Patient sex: M
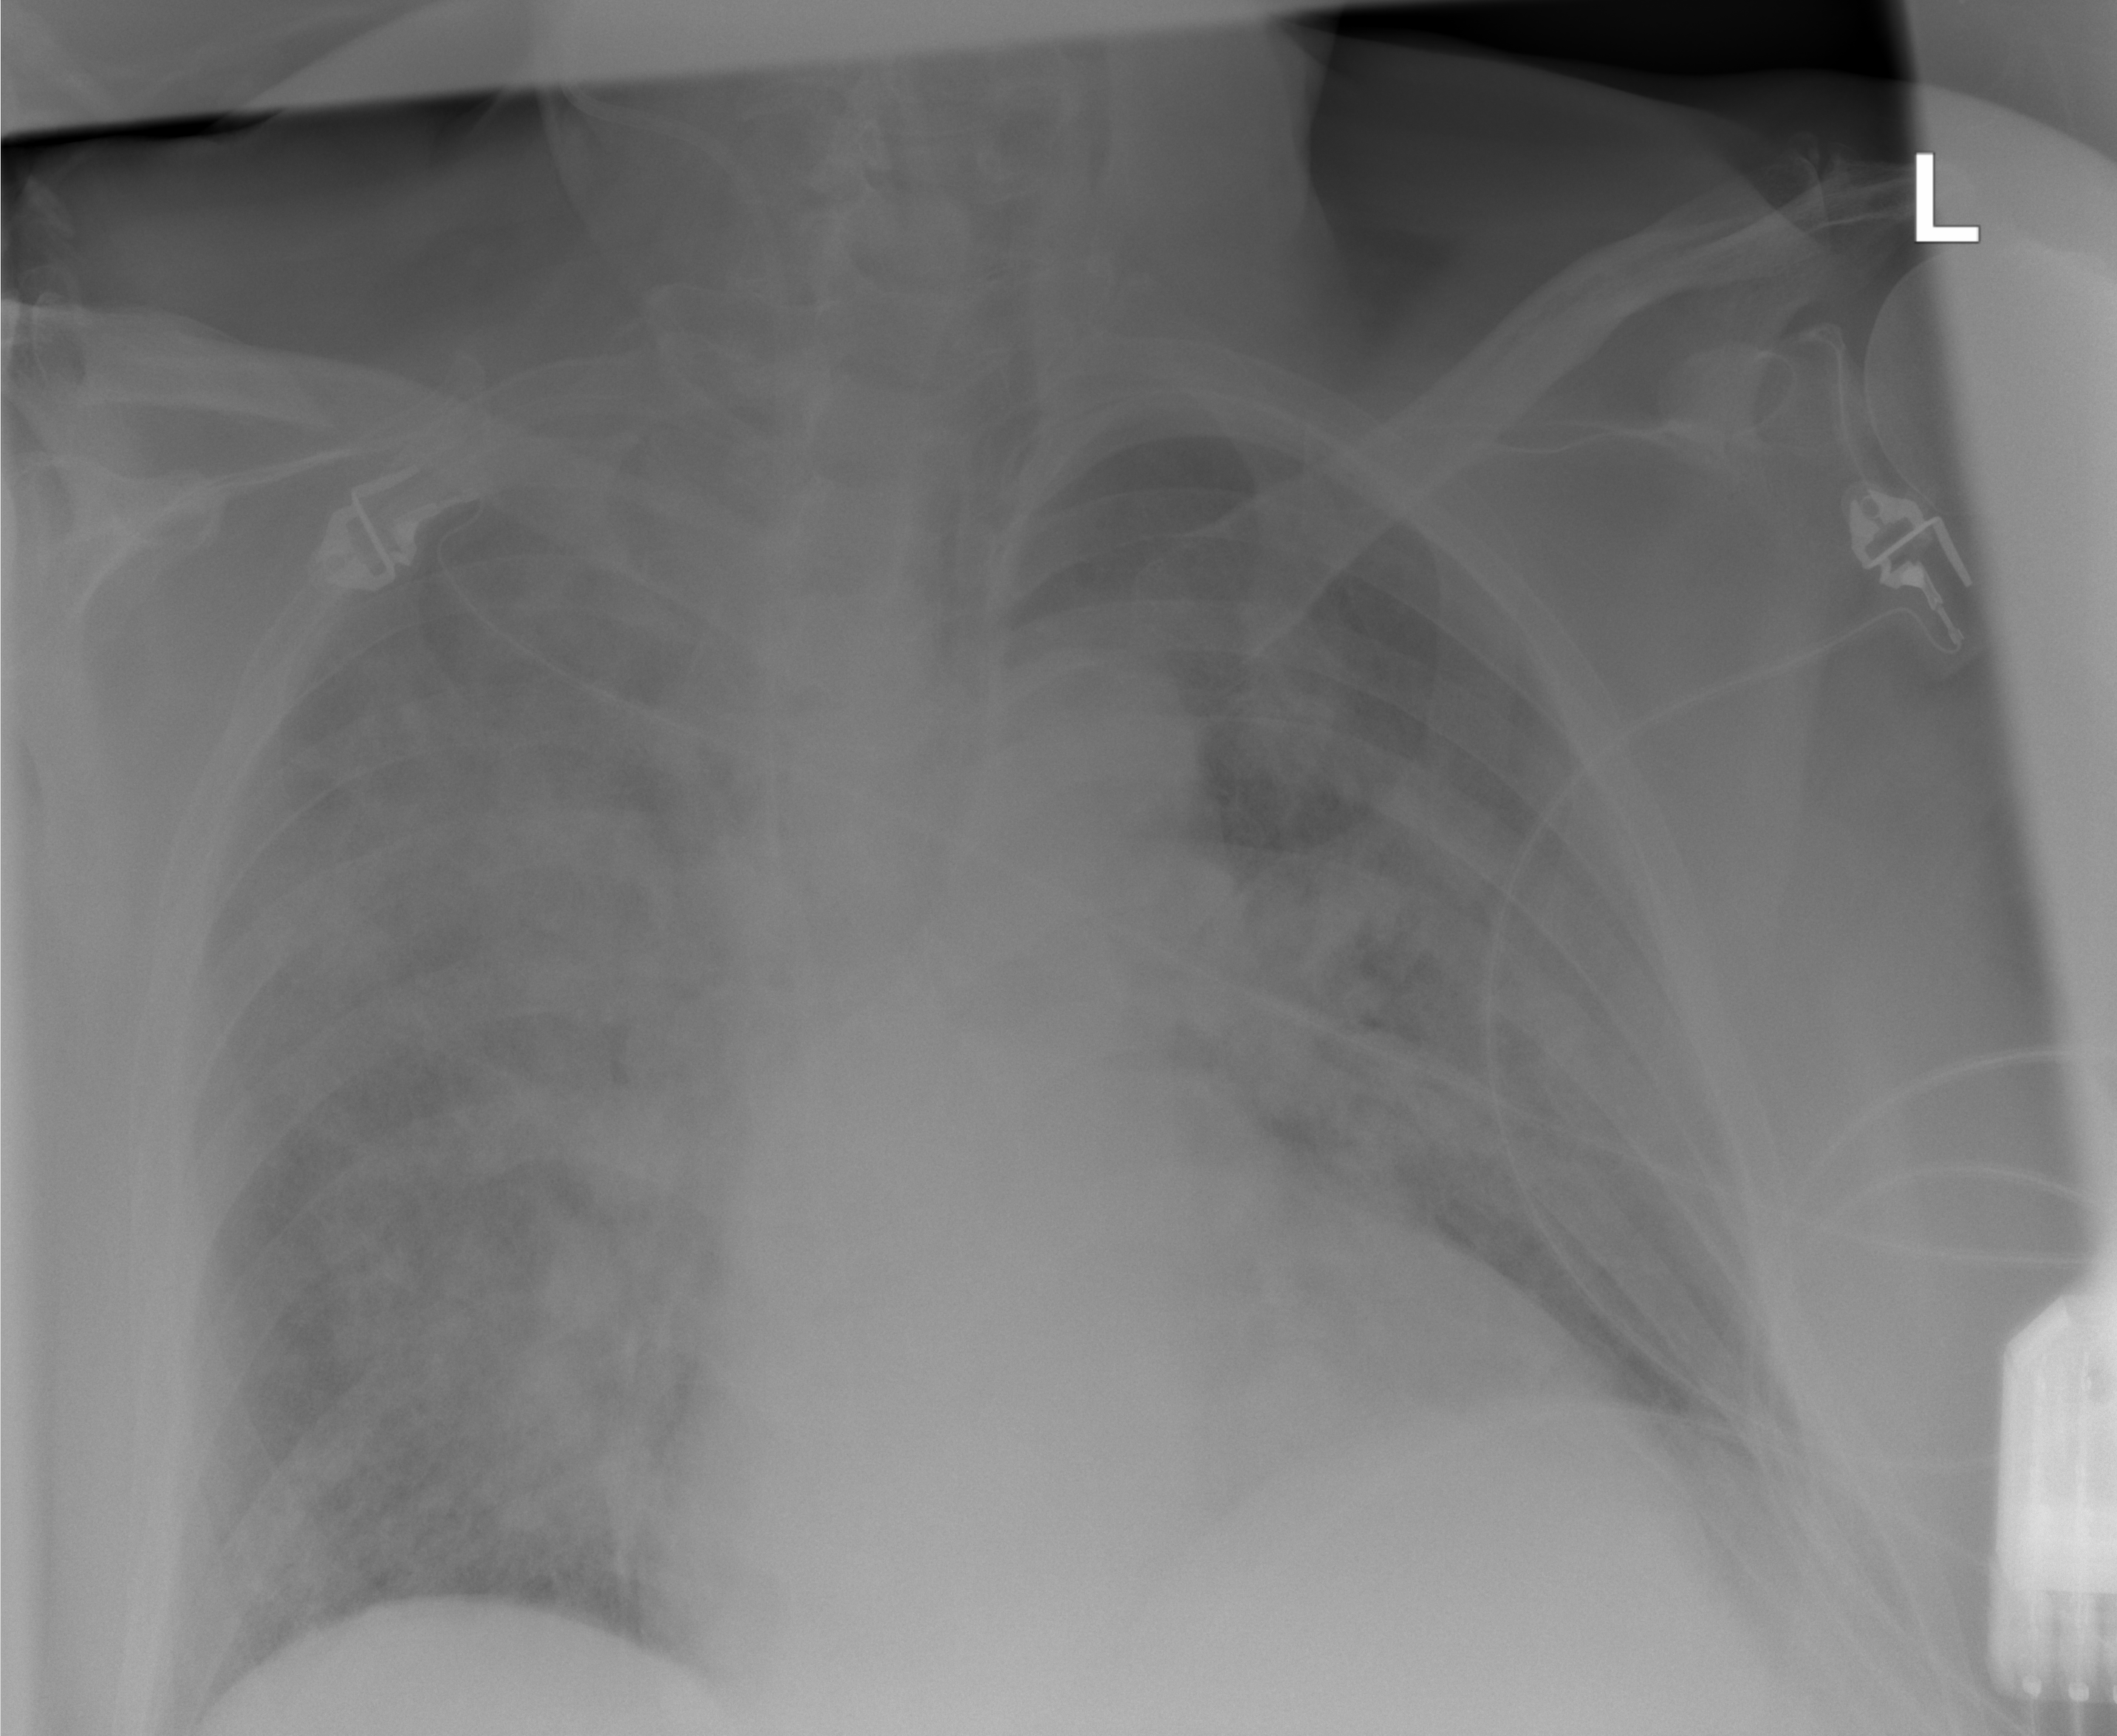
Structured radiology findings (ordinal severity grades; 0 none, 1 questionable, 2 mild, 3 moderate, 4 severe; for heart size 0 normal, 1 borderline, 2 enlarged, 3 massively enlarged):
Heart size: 1
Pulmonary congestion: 0
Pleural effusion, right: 0
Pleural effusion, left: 0
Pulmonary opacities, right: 4
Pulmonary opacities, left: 3
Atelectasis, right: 2
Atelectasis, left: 2